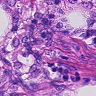
Metastatic tissue present: yes